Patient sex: F
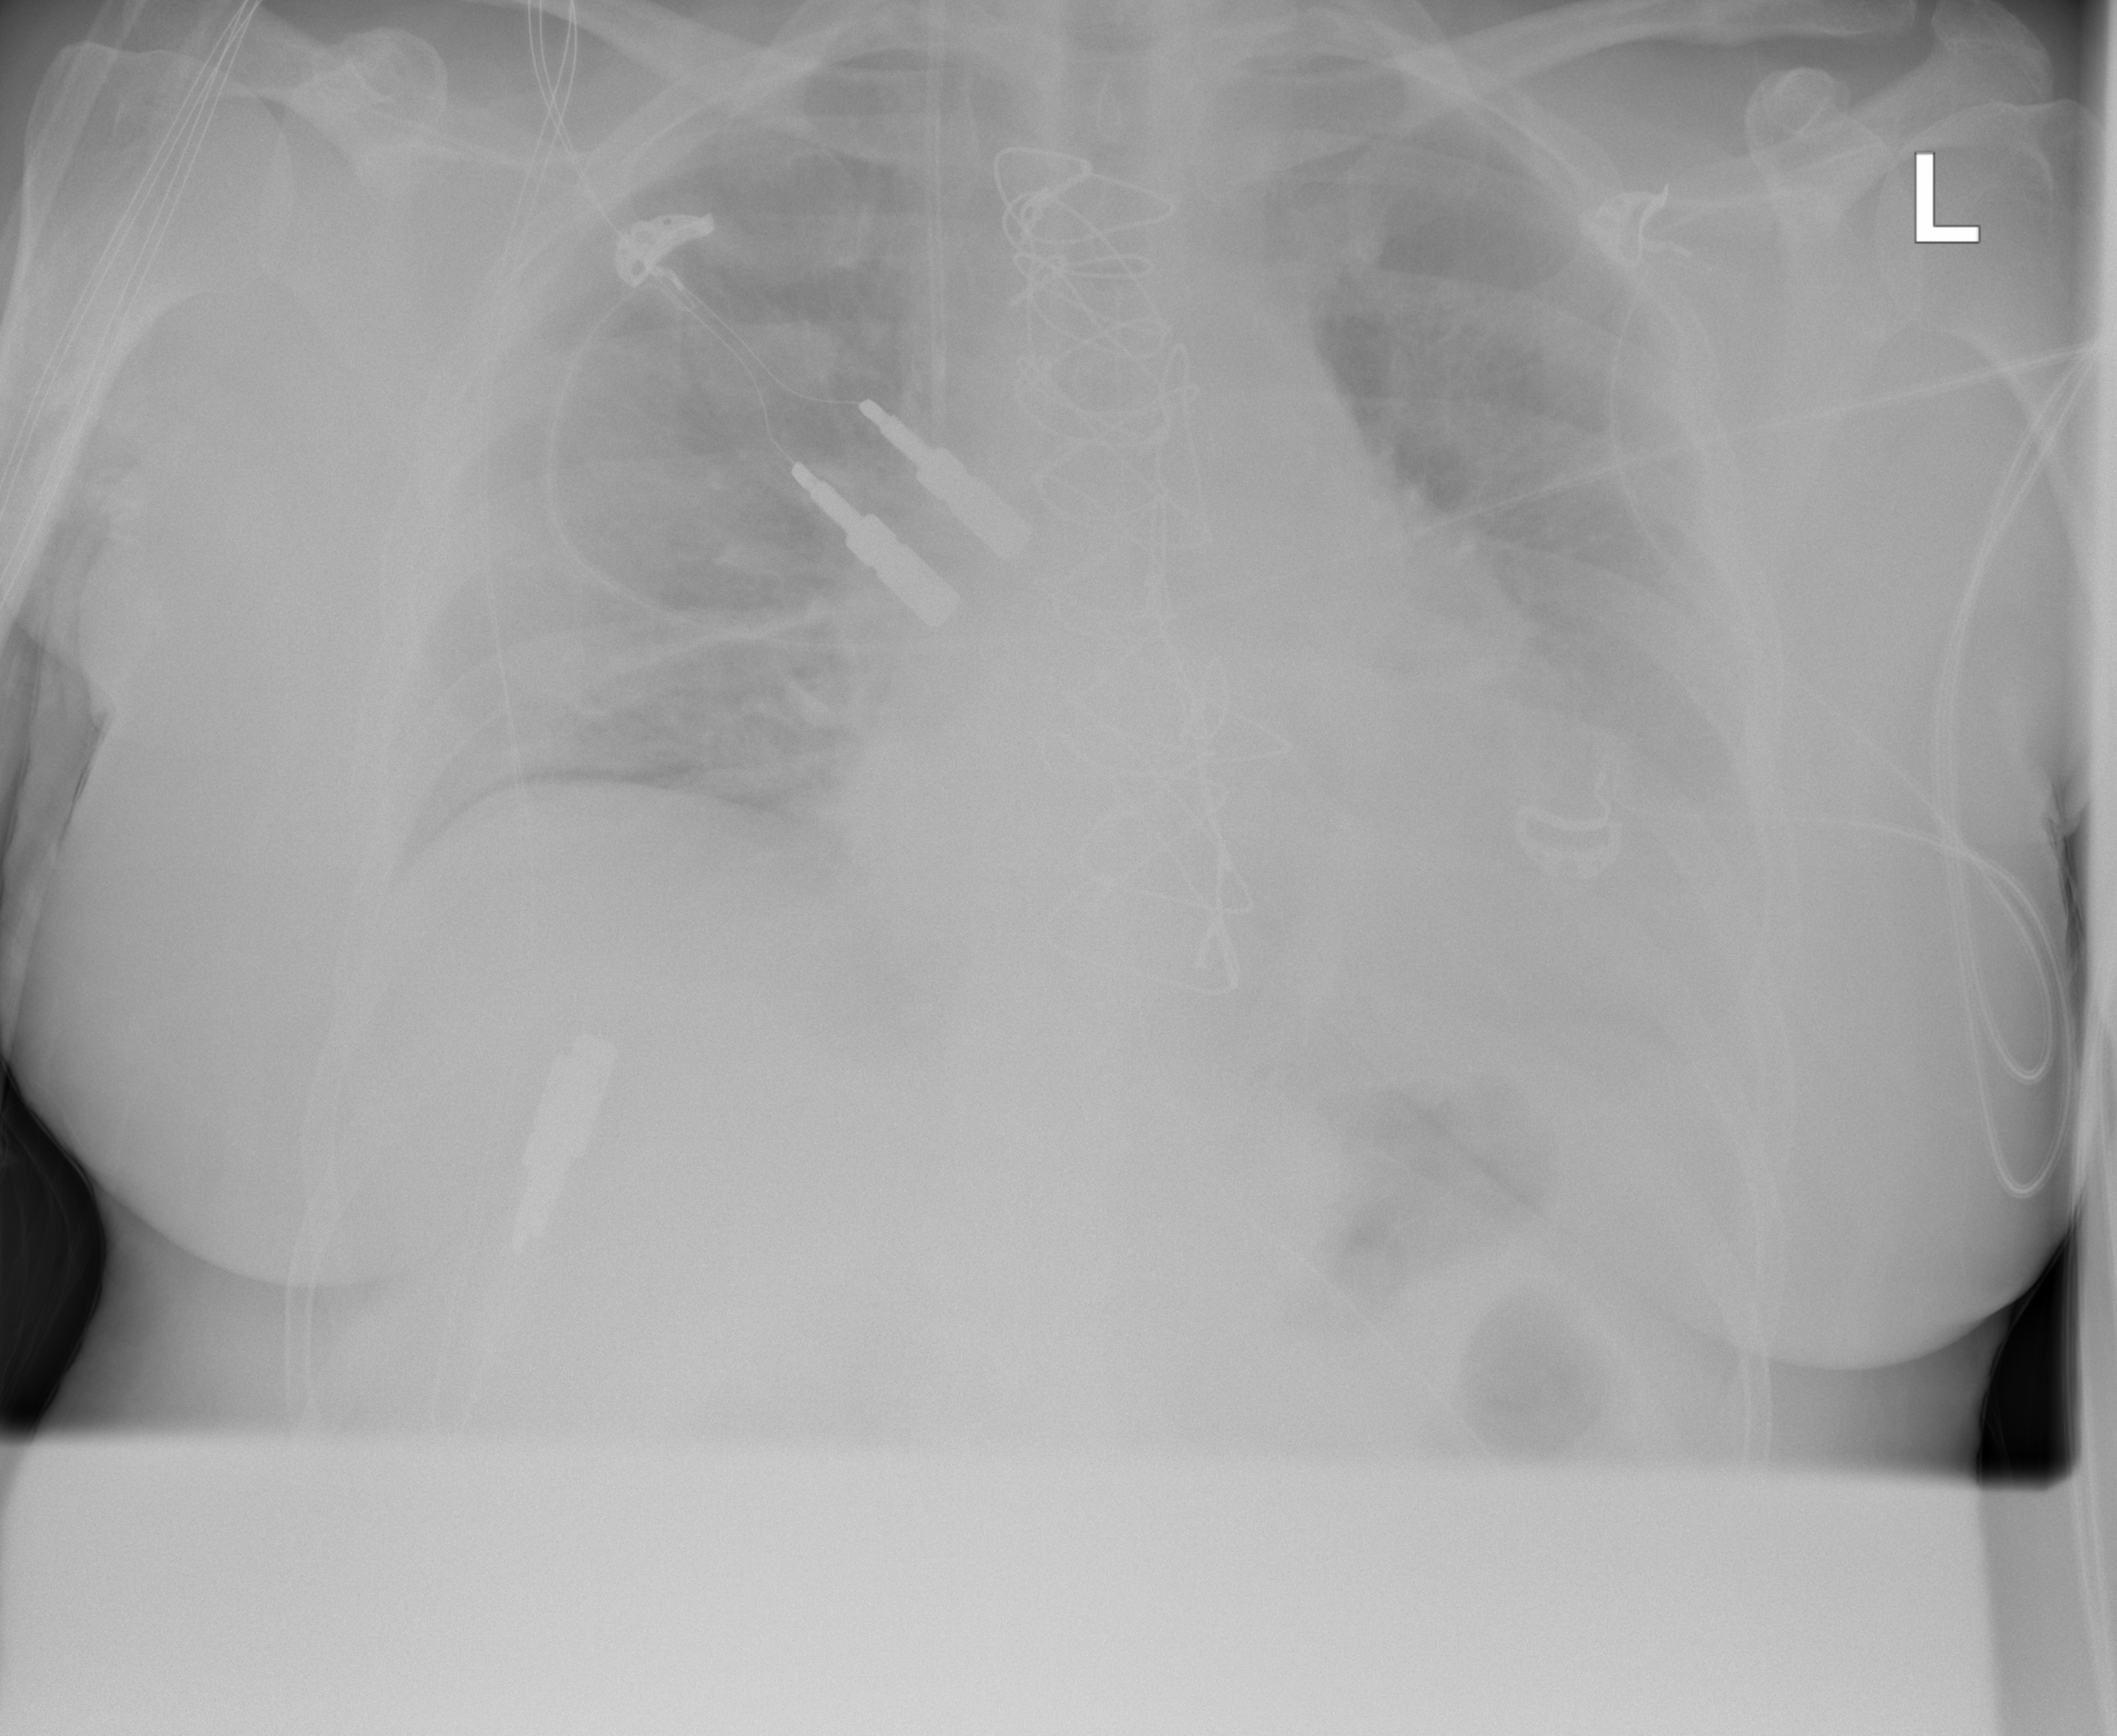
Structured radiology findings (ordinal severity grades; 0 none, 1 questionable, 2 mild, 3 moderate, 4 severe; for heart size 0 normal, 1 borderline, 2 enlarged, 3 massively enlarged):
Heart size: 2
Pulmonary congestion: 2
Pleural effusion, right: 0
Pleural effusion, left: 3
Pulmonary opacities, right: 0
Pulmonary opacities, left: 0
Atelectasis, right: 0
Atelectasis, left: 0